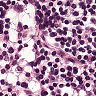
Metastatic tissue present: no